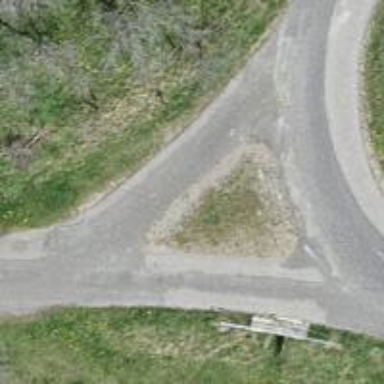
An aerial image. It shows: Service road with grade1 tracktype.